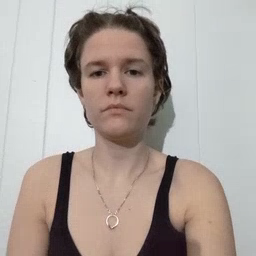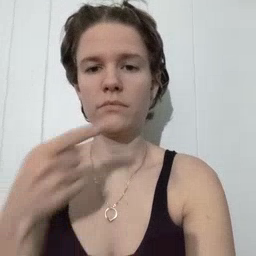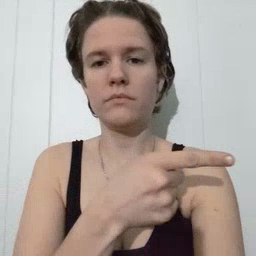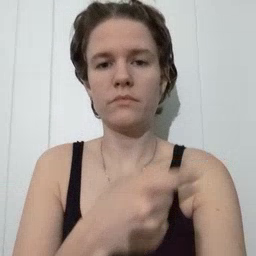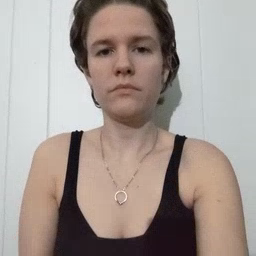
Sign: hesheit